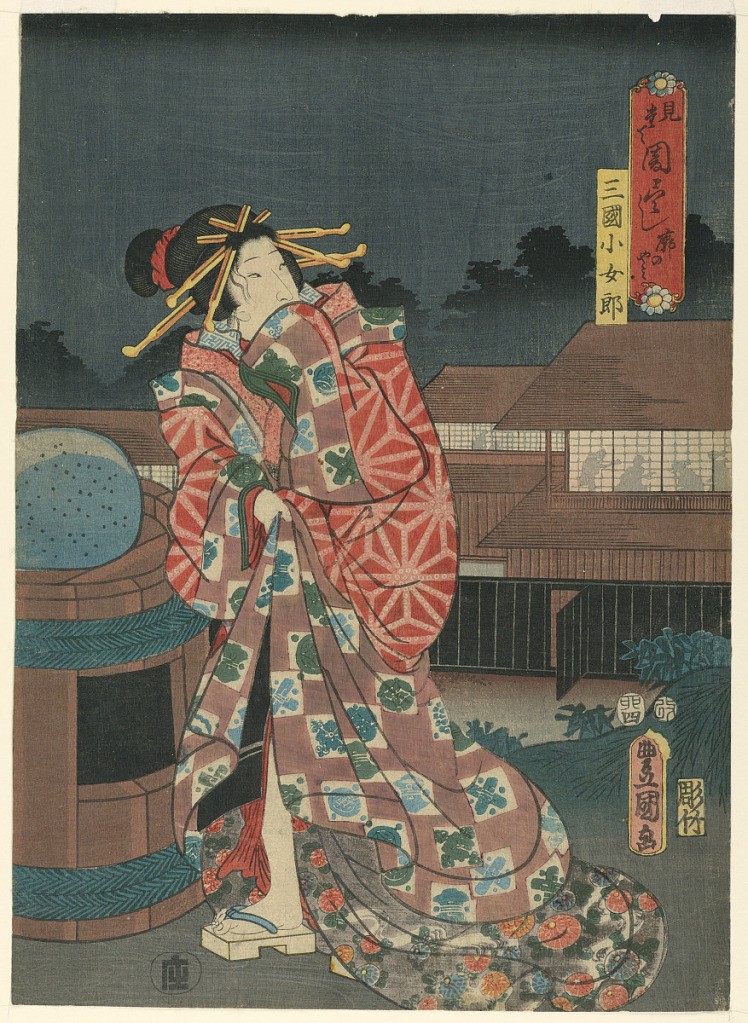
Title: Geisha
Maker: Utagawa Kunisada, Japanese, 1786 – 1864
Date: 1855
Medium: Woodblock print in colored ink on paper
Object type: Print
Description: Utagawa Kunisada is one of the lesser-known ukiyo-e printmakers, but he is no less talented than his contemporaries Hokusai and Hiroshige. Herem the architectural designs, wood mark in the night sky, and the magnitude of colors and prints in the geisha's kimono are numerous examples as to how Kunisada is just as talented. Kunisada's mostly known for depicting women, kabuki actors, and couples in the thrawls of lovemaking.